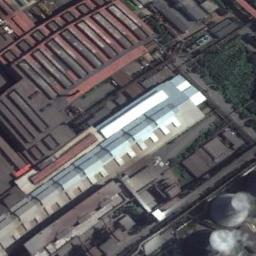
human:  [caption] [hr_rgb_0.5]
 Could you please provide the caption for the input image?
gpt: There are neatly planned plants and equipment in the thermal power station, and two cooling towers are steaming .

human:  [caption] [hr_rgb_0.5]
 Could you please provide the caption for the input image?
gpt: There are two identical thermal power stations in the middle of the lawn .

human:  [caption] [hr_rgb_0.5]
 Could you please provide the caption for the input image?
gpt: Many buildings of different shapes are next to the thermal power station .

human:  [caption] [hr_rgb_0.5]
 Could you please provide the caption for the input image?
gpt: The thermal power station is next to some buildings and trees with white mist above .

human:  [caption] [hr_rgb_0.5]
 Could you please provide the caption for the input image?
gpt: There are many buildings on the thermal power station .